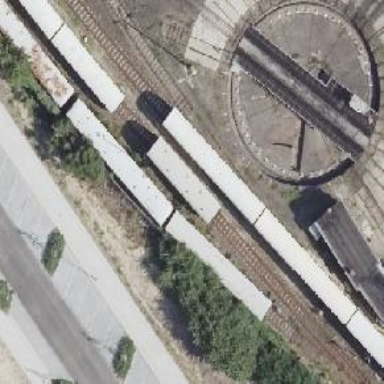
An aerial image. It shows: Preserved railway yard with rail tracks.